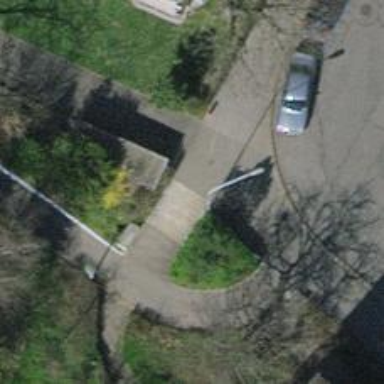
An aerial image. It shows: Stone steps forming road.